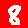
Digit: 8